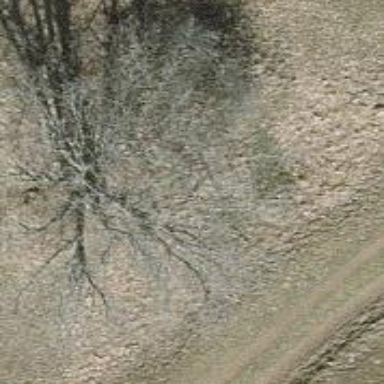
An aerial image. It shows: Beautiful tree in nature.